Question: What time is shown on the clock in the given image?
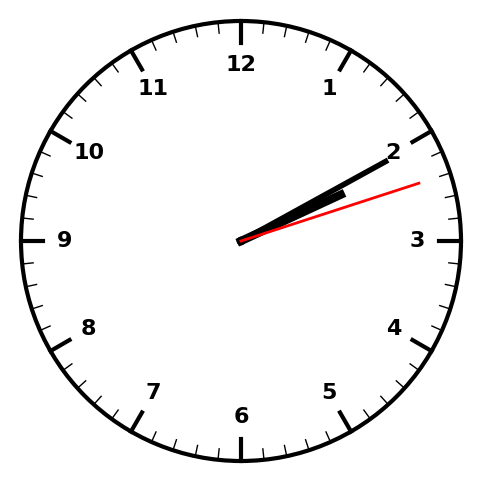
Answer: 02:10:12